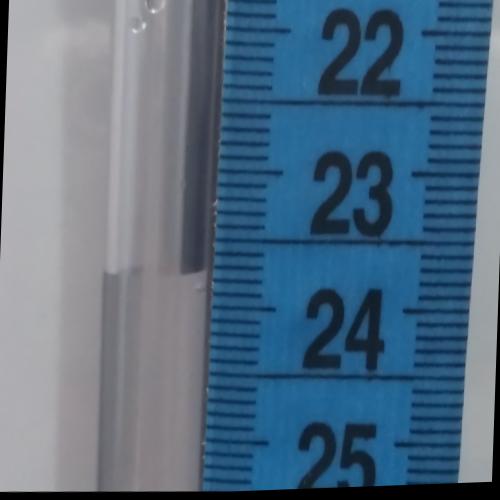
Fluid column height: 23.7 cm